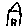
Label: house